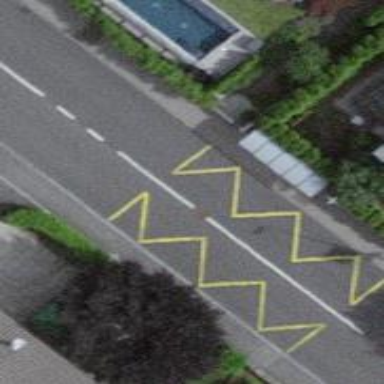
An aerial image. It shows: Bus stop with platform for public transport.